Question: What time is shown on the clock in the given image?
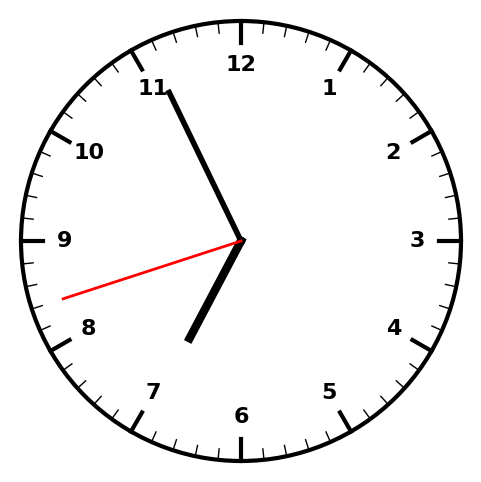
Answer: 06:55:42